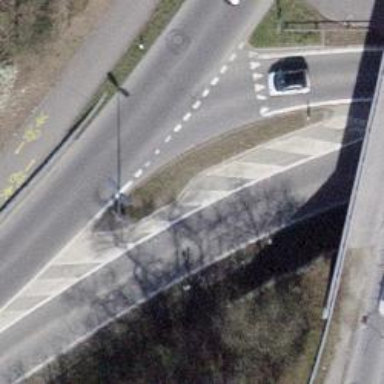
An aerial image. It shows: Traffic calming island.